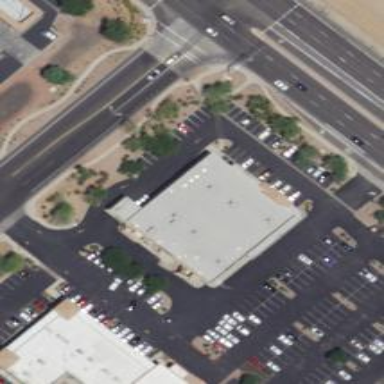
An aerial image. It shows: Pharmacy providing healthcare services.